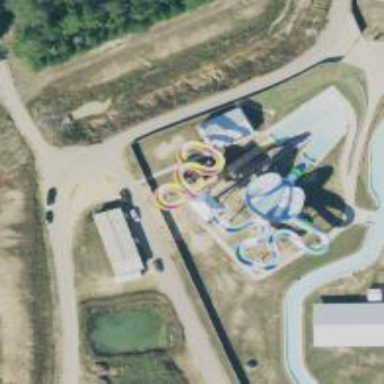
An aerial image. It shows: Water slide attraction.